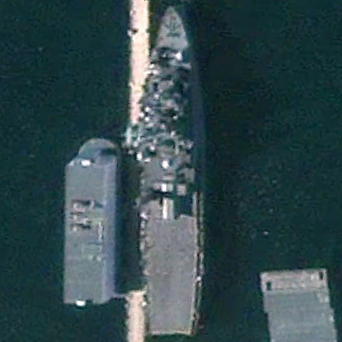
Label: combat